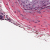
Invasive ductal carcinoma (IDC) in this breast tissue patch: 0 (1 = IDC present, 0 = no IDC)